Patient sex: M
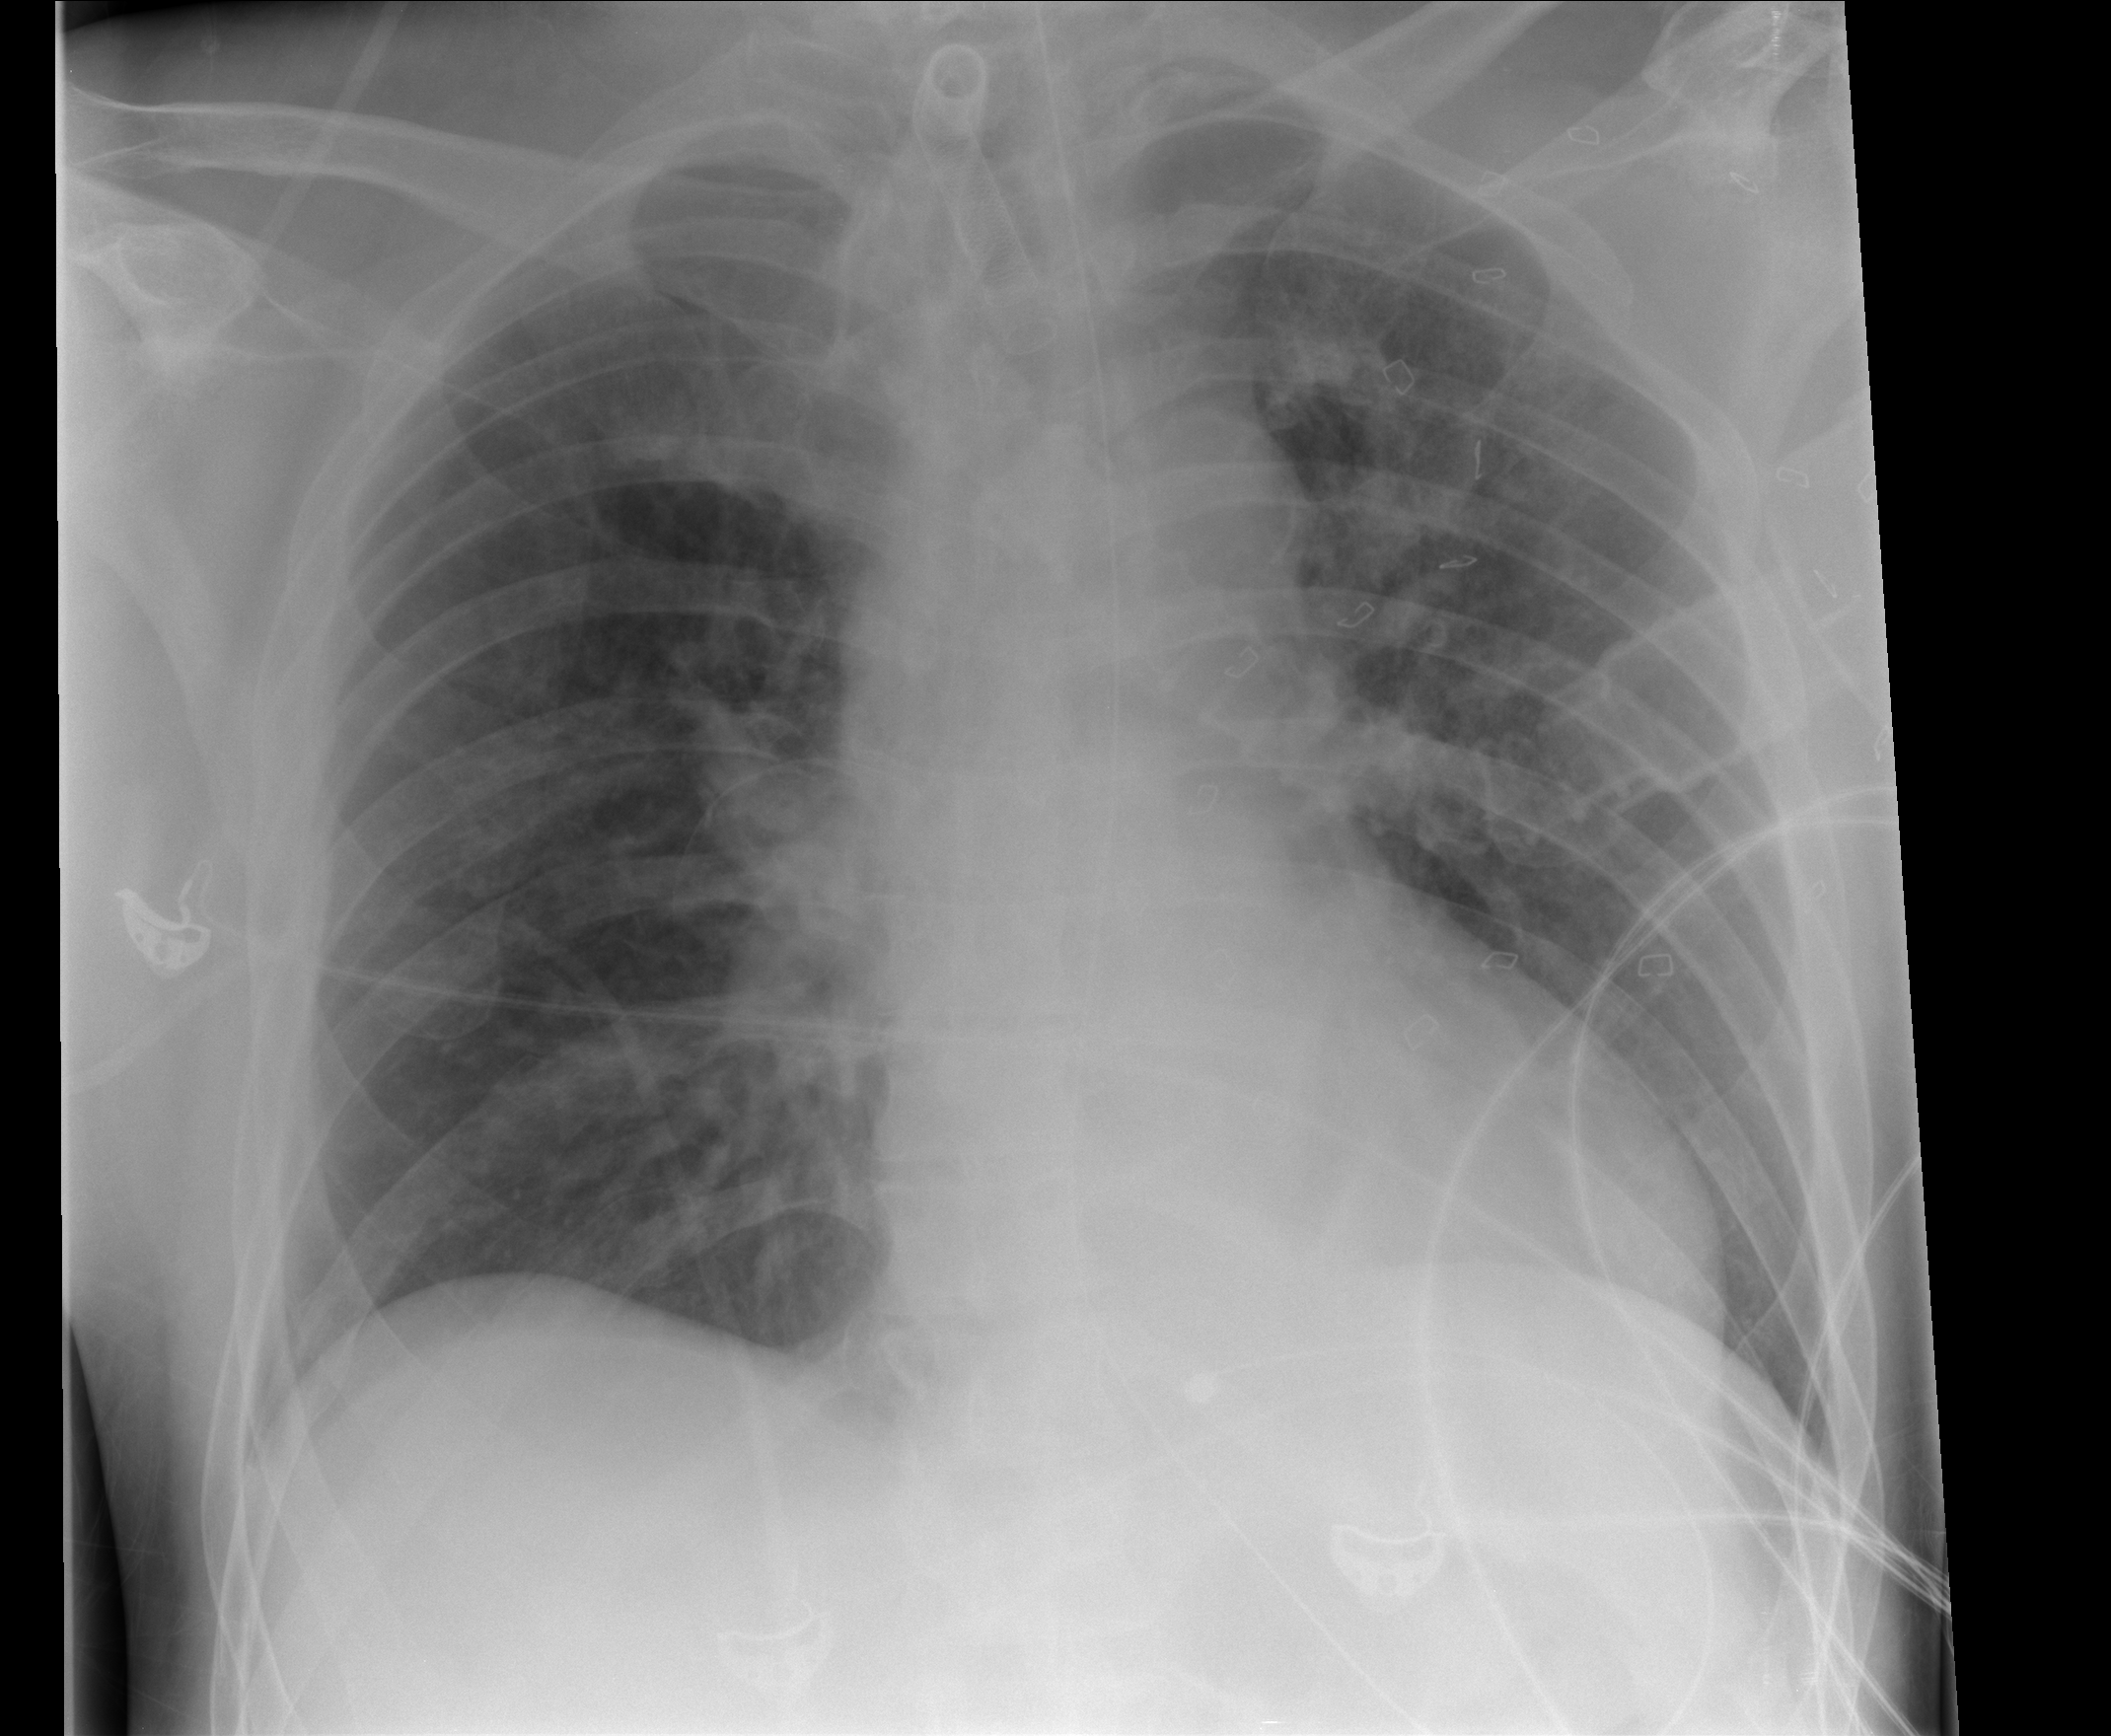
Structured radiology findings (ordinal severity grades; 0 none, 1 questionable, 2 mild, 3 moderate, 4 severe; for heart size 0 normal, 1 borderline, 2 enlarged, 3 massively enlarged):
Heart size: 0
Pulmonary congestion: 2
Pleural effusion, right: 0
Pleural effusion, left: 0
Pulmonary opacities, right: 1
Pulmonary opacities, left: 1
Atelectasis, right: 2
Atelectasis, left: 2